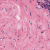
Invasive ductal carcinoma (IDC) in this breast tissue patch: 0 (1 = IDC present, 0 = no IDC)